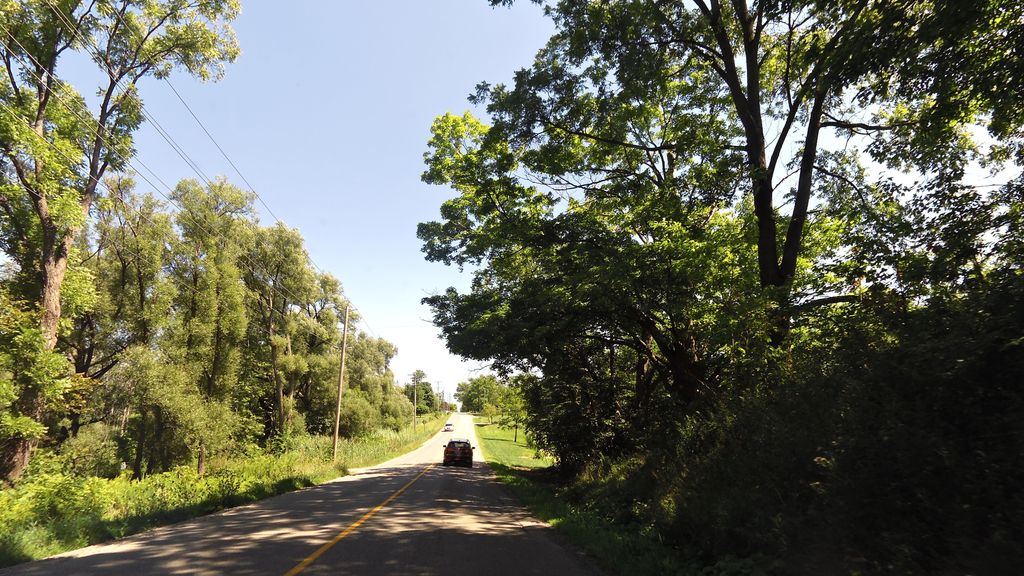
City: hamilton